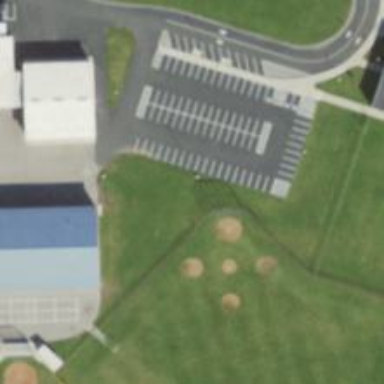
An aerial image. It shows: Baseball pitch for leisure and sports activities.